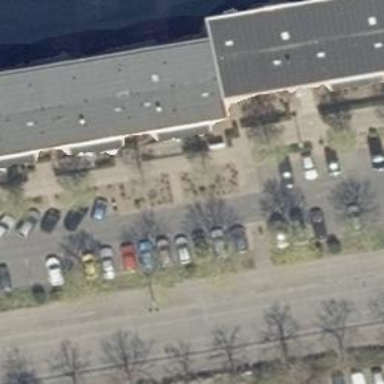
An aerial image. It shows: Sidewalk made of concrete plates.